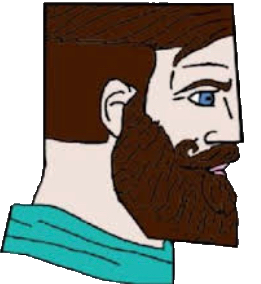
Label: 4_Yes_Chad